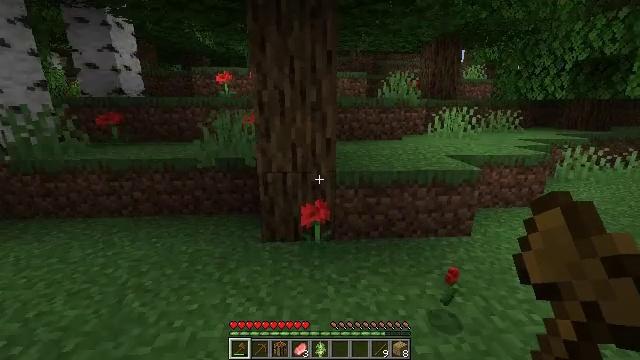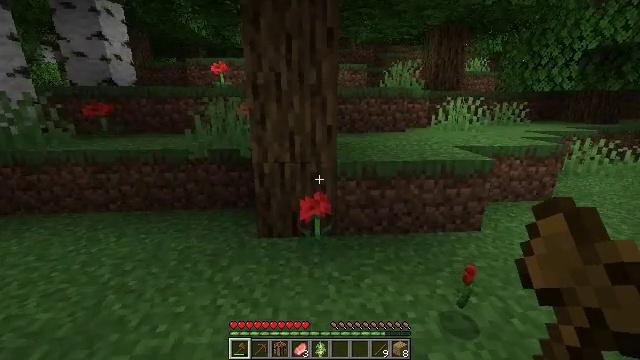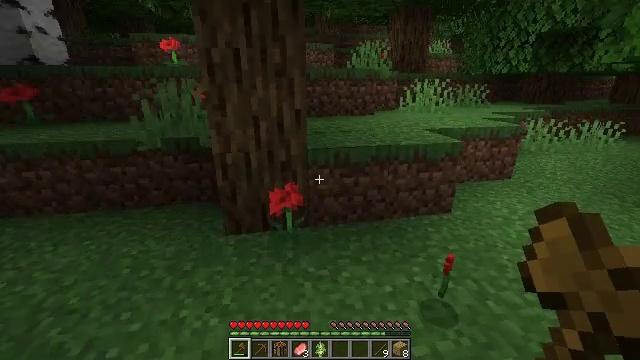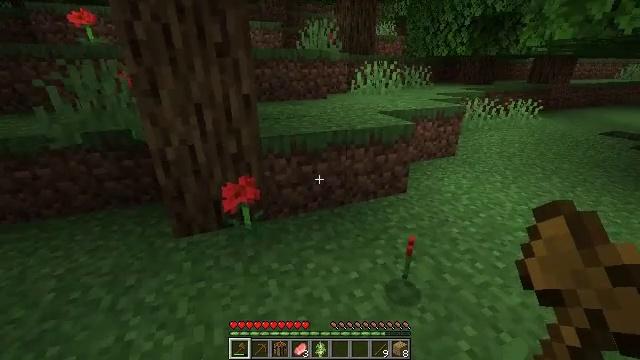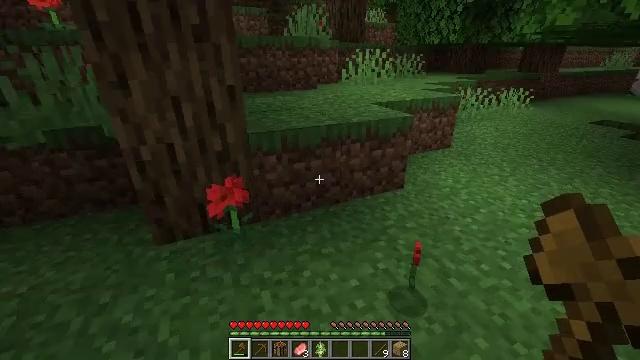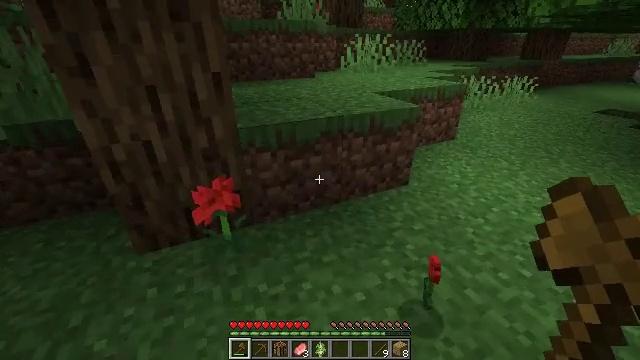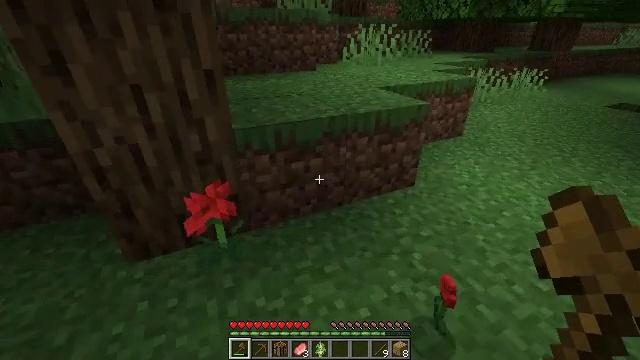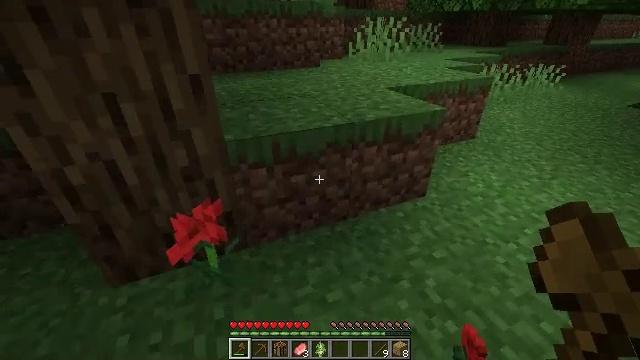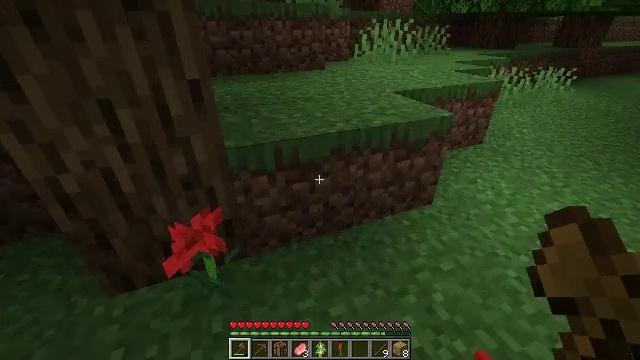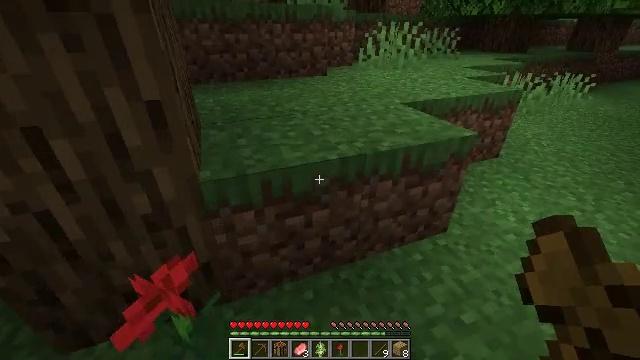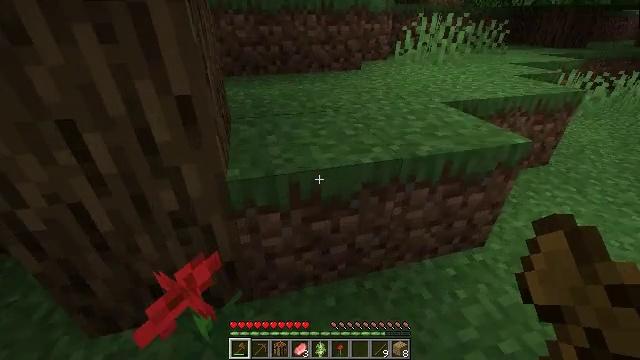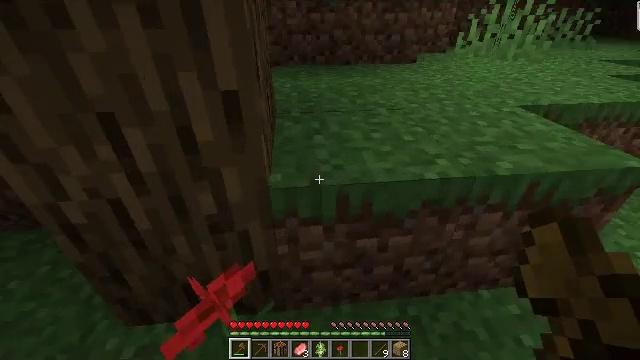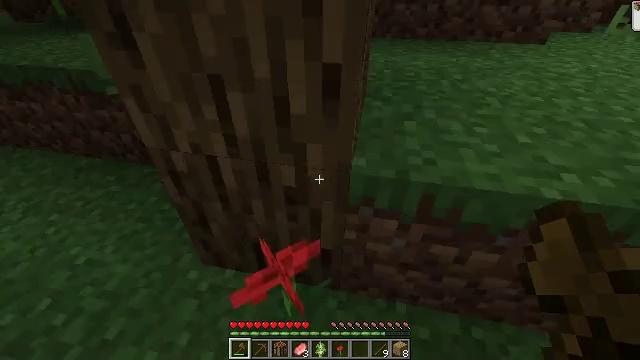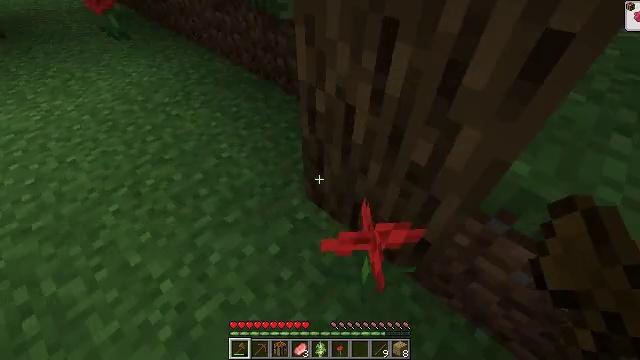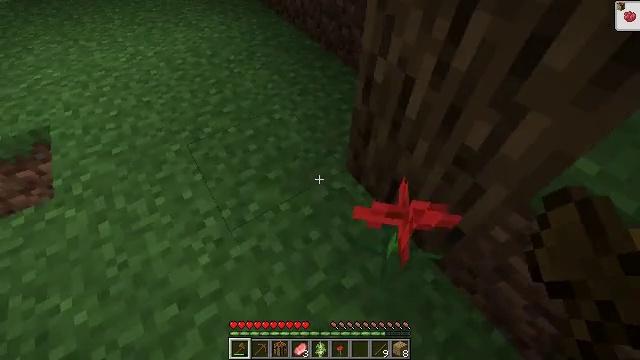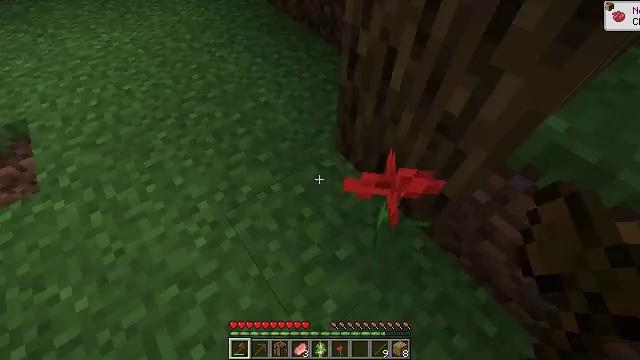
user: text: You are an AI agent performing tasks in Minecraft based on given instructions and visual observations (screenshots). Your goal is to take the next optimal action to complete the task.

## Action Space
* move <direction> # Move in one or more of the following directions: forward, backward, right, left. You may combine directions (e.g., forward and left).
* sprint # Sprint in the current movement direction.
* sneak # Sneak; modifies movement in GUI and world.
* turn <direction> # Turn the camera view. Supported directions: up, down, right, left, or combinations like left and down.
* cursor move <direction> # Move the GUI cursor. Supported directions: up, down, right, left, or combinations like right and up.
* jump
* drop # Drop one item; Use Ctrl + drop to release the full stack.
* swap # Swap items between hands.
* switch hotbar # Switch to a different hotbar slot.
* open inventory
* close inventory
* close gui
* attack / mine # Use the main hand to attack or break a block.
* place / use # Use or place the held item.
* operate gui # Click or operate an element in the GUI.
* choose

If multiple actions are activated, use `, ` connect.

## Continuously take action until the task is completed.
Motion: motion action
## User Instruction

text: Pick up the poppy from the field.
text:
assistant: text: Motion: move forward, jump
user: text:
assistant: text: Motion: move forward, turn right and down, jump
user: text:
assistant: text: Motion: move forward, turn right and down
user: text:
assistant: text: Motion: move forward, turn right and down
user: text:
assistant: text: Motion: move forward, turn down
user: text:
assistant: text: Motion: move forward, turn down
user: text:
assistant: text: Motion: move forward, turn down
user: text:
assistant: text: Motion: move forward, turn left
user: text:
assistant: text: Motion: move forward
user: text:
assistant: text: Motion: move forward and move left, turn left and down
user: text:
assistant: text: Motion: move forward and move left, turn left and down
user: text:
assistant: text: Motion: move left, turn left and down
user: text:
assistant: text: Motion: move back, turn left and down
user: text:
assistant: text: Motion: move back, turn left and down
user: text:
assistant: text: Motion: move back, turn right and down
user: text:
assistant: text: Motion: move back, turn right and down
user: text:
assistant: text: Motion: turn right and down
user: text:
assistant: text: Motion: no_op
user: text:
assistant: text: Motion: no_op
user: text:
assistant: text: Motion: no_op
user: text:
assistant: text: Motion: turn right and up
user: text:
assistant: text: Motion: turn right and up
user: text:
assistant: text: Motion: turn right and up
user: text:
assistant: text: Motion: turn right and up
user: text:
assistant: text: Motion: attack / mine
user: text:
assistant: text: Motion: attack / mine
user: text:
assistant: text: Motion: attack / mine
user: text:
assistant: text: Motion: no_op
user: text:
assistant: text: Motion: move left
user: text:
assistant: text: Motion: move left, turn right and up